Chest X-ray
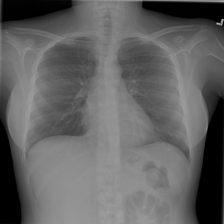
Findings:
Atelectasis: negative
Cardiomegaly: negative
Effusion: negative
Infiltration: negative
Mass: negative
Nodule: negative
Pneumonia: negative
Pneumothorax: negative
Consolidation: negative
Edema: negative
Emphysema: negative
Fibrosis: negative
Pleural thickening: negative
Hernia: negative